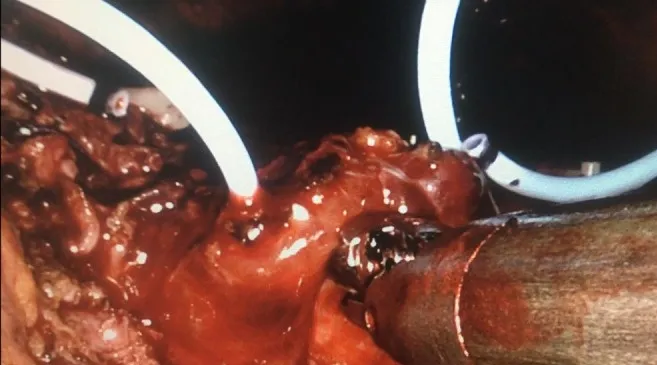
Double-J stent implantation to both ureter orifices.
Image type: medical_photograph (other_medical_photograph)